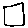
Label: square